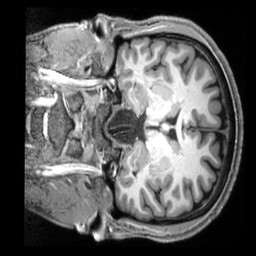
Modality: T1w
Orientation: coronal
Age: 34
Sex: male
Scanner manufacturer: siemens
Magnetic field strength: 3 T
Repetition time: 2.3 s
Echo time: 0.00229 s